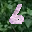
Label: 6